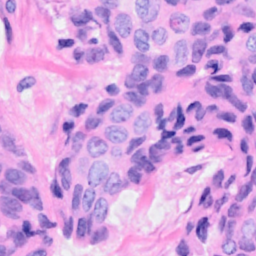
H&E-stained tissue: Breast